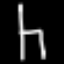
Label: chair